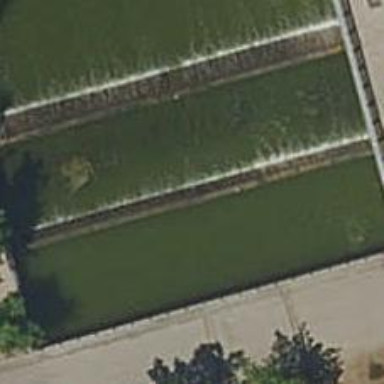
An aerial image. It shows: Weir in waterway.